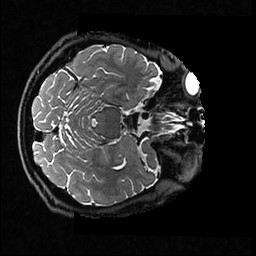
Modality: T2w
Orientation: axial
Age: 60
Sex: male
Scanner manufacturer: ge
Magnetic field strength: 3 T
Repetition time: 3.202 s
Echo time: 0.0588 s